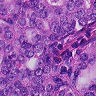
Metastatic tissue present: yes